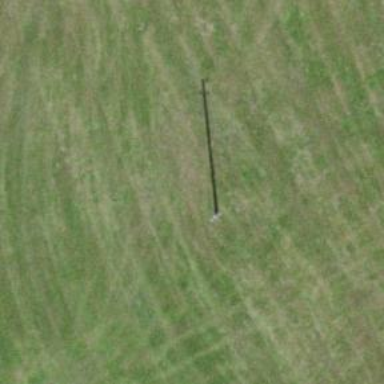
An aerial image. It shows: Minor power line.